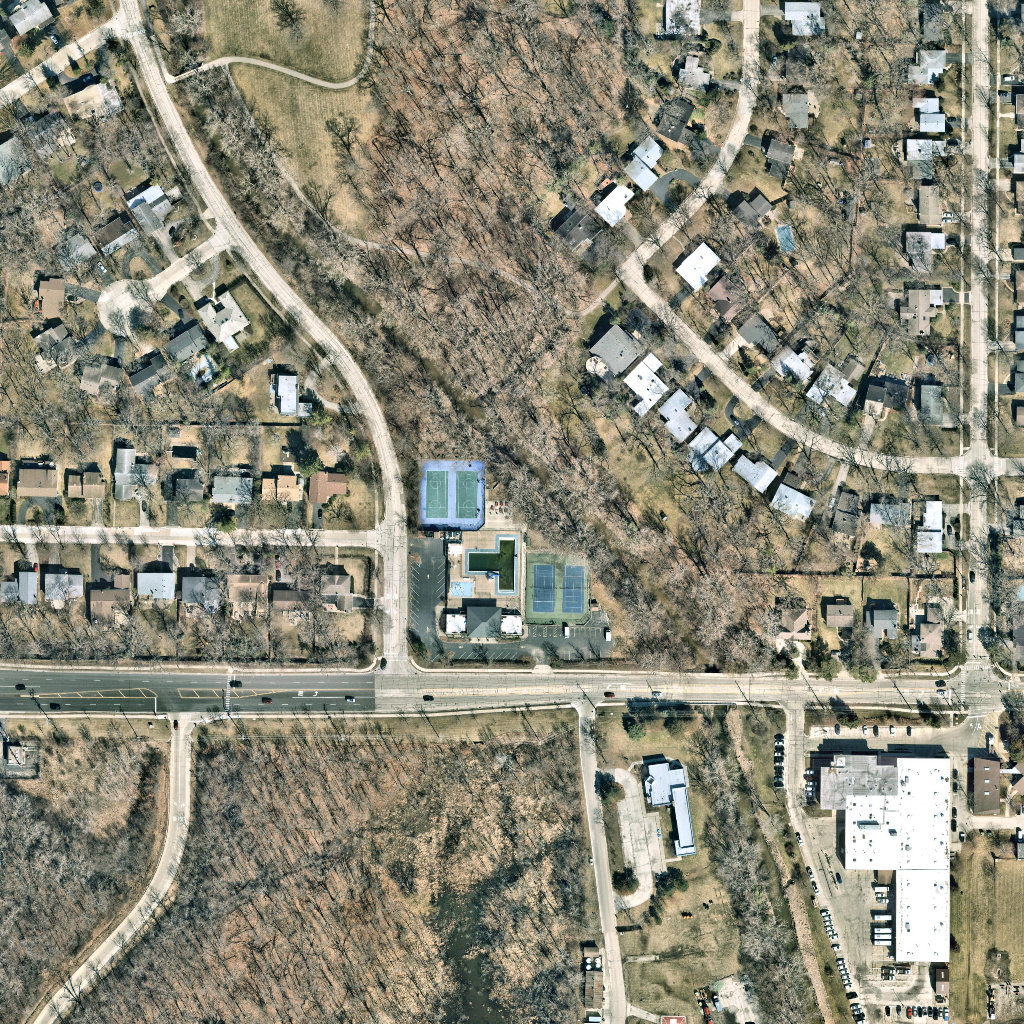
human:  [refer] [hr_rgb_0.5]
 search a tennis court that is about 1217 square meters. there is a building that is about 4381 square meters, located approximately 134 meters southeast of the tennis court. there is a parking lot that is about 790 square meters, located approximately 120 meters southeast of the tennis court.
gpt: <box>[[51, 53, 57, 61, 0]]</box>